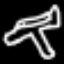
Label: airplane